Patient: sex M, age 69
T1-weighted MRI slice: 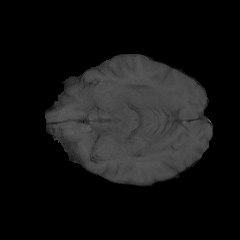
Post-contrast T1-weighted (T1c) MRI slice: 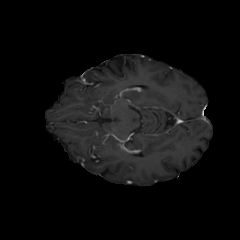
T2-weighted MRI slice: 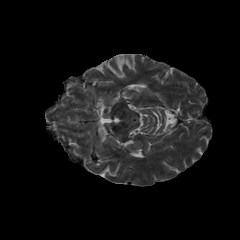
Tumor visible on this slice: no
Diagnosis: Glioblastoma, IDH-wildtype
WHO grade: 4